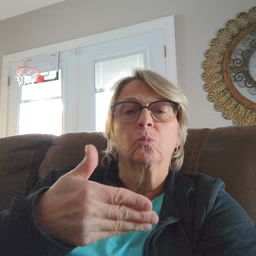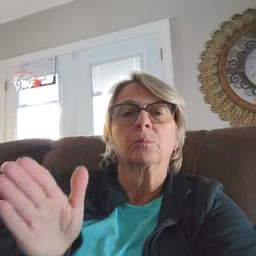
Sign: bedroom